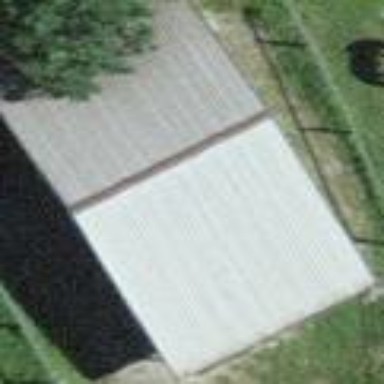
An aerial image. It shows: View of roof of building.